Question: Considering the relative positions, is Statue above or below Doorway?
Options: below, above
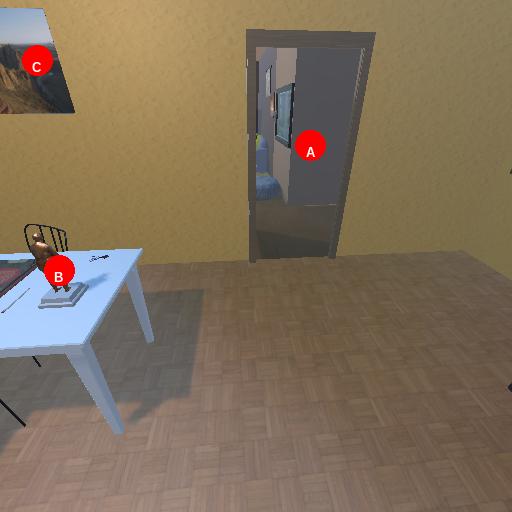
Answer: below